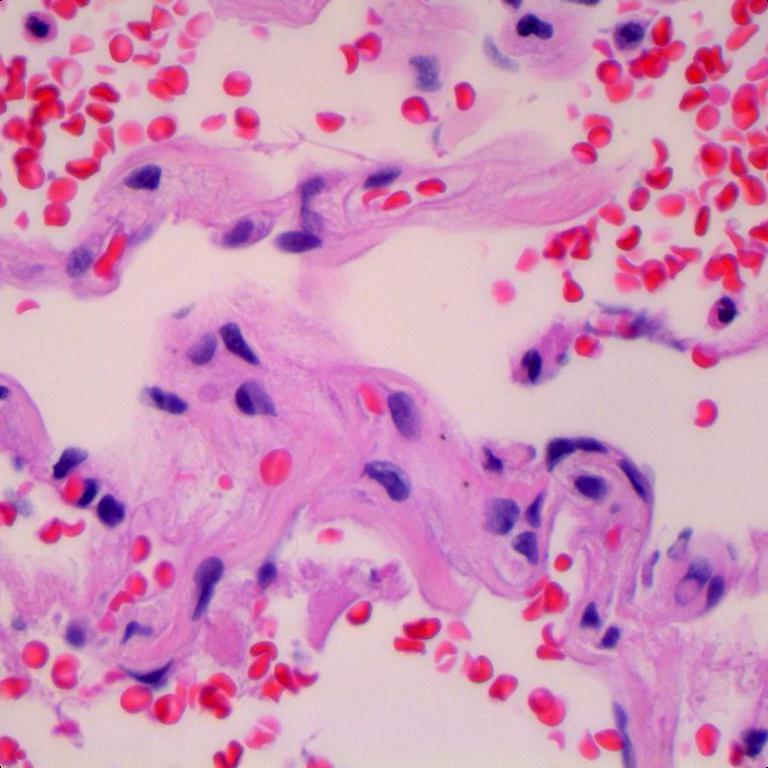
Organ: lung
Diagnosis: benign